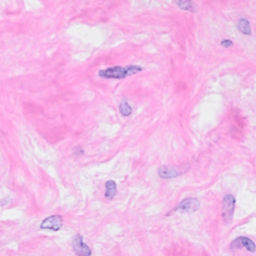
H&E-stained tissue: Breast